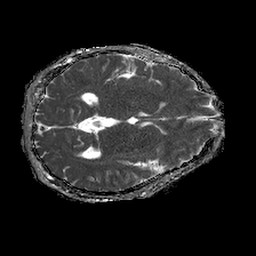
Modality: ADC
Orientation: axial
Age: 46
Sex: male
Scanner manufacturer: philips
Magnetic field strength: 1.5 T
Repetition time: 4.6 s
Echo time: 0.08528 s